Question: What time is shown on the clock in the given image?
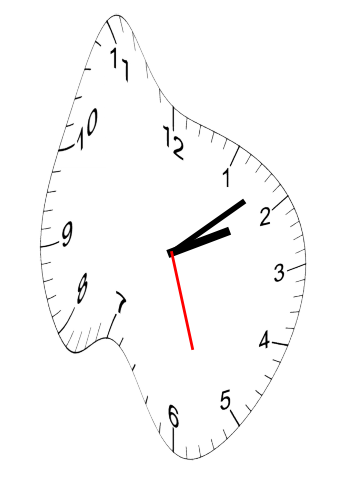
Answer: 02:08:27